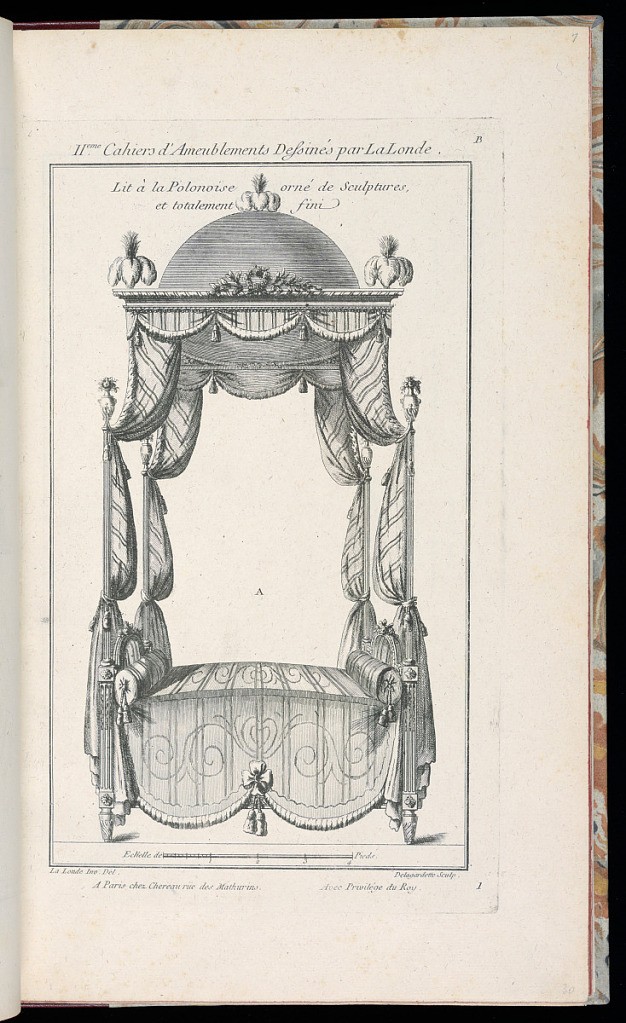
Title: Lit à la Polonoise orné de Sculptures et totalement fini
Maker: Richard de Lalonde, French, active 1780–96
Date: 1775-1788
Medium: Etching on off-white laid paper
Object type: Print
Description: Design for a bed with a canopy, decorated with plumes at the top corners, and striped, fringed, and tasseled textiles.